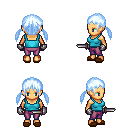
a pixel art fantasy rpg character, female body template, human, tanned skin, teal pirate shirt, magenta pants, white cyan twin-tailed hairstyle, metal gloves, brown slippers, dagger, four views (front, back, left, right), 2x2 character sprite sheet, small pixel art, hard edges, no anti-aliasing